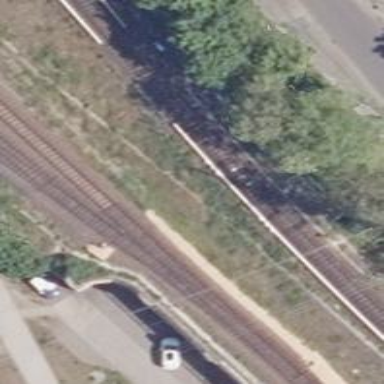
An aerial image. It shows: Light rail railway line with electrified rails.